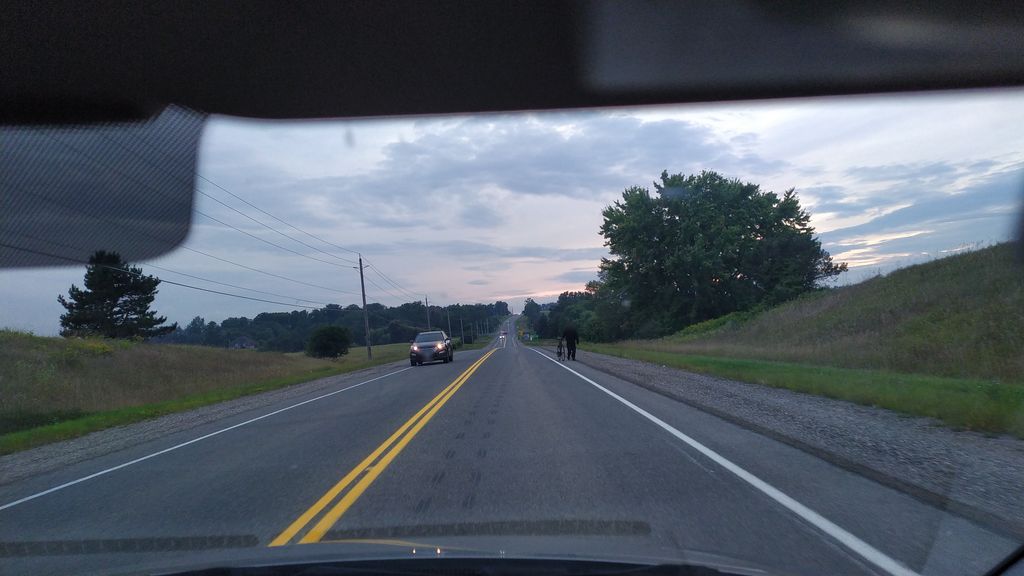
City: kitchener-waterloo